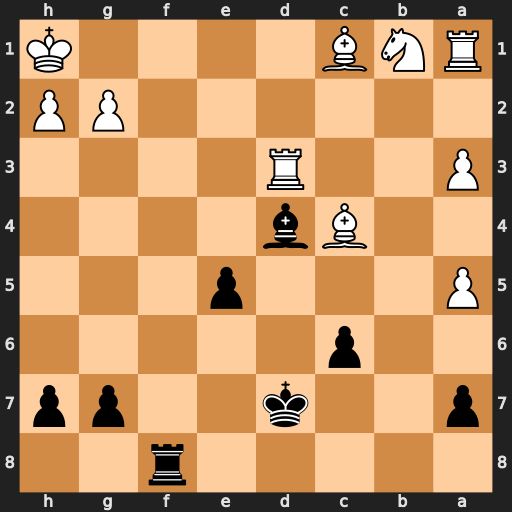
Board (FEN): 5r2/p2k2pp/2p5/P3p3/2Bb4/P2R4/6PP/RNB4K
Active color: b
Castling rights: -
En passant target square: -
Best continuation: Rf1#